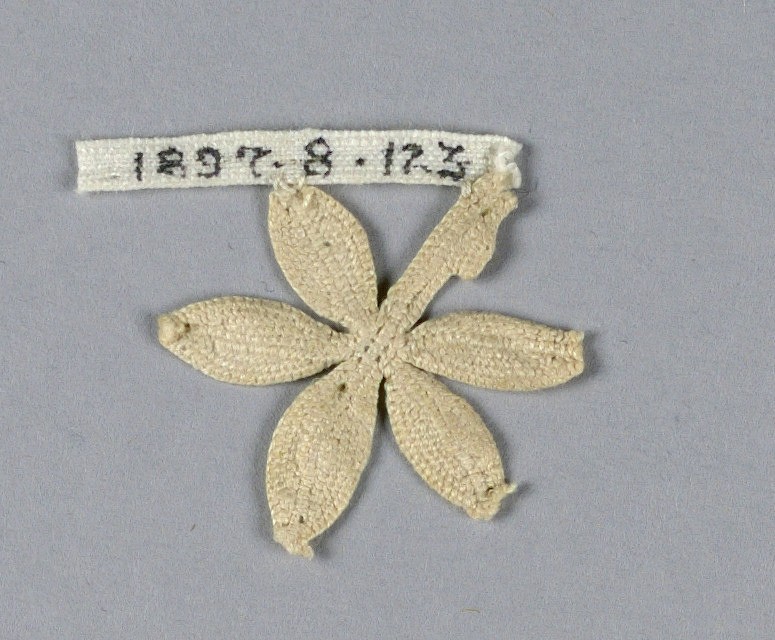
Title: Fragment
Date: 16th–17th century
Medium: linen Technique: needle lace
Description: Fragment of a tiny flower with five petals and stem.